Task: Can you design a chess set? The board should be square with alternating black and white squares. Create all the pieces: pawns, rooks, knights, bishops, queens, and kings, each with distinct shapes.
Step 2220:
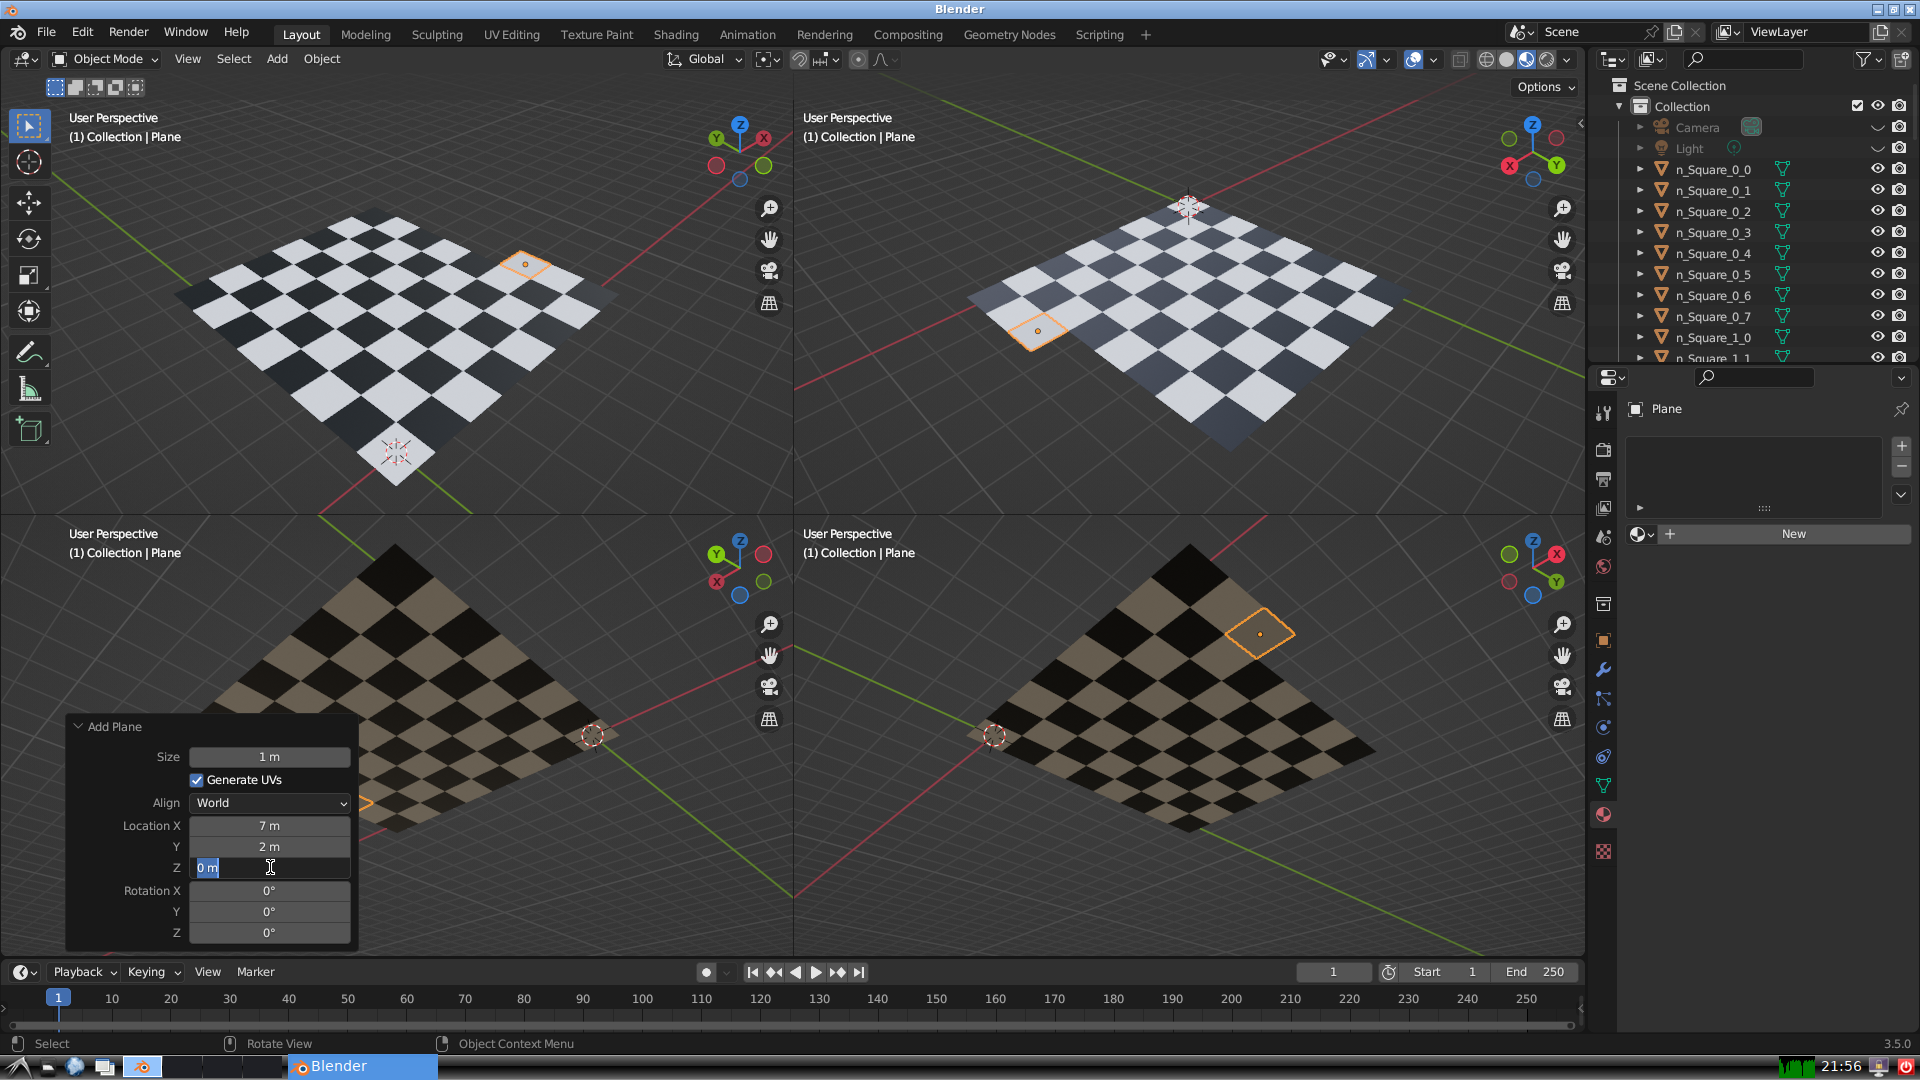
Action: input_text: 0.0